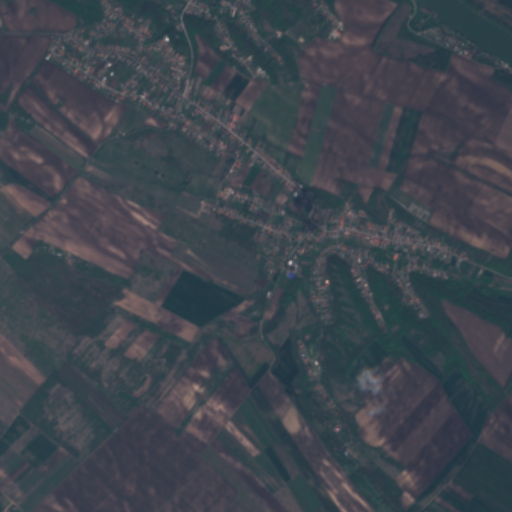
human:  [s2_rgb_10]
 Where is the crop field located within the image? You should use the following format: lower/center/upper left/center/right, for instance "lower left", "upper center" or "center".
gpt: The crop field is located in the center of the image.
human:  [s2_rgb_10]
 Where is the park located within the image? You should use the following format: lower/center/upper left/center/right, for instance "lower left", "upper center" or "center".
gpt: The park is located in the lower center of the image.
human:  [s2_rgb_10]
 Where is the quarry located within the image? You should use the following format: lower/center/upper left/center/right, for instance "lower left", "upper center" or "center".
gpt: The quarry is located in the lower right of the image.
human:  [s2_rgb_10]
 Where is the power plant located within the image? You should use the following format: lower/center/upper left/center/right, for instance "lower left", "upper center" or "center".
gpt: There is no power plant in the image.